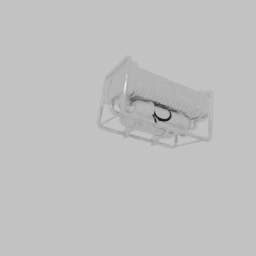
Label: mechanical